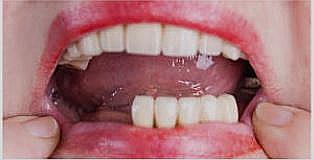
Condition: hypodontia